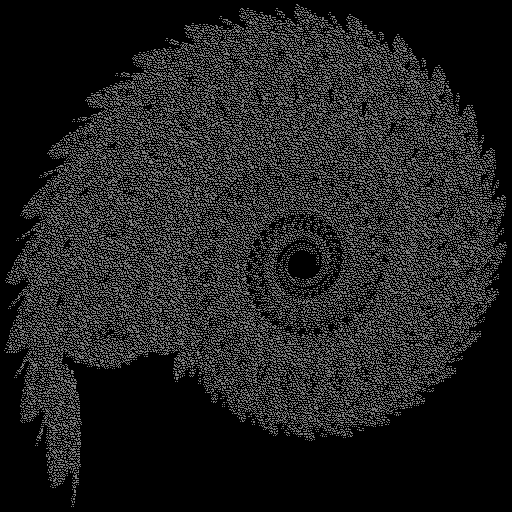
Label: ammonite